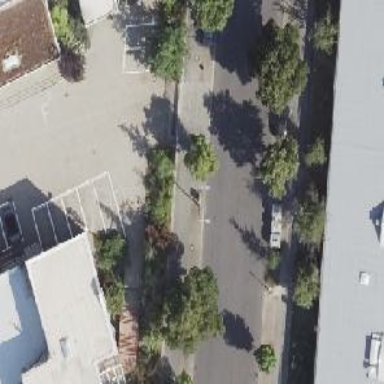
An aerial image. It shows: There is parking obstacle present in the area.